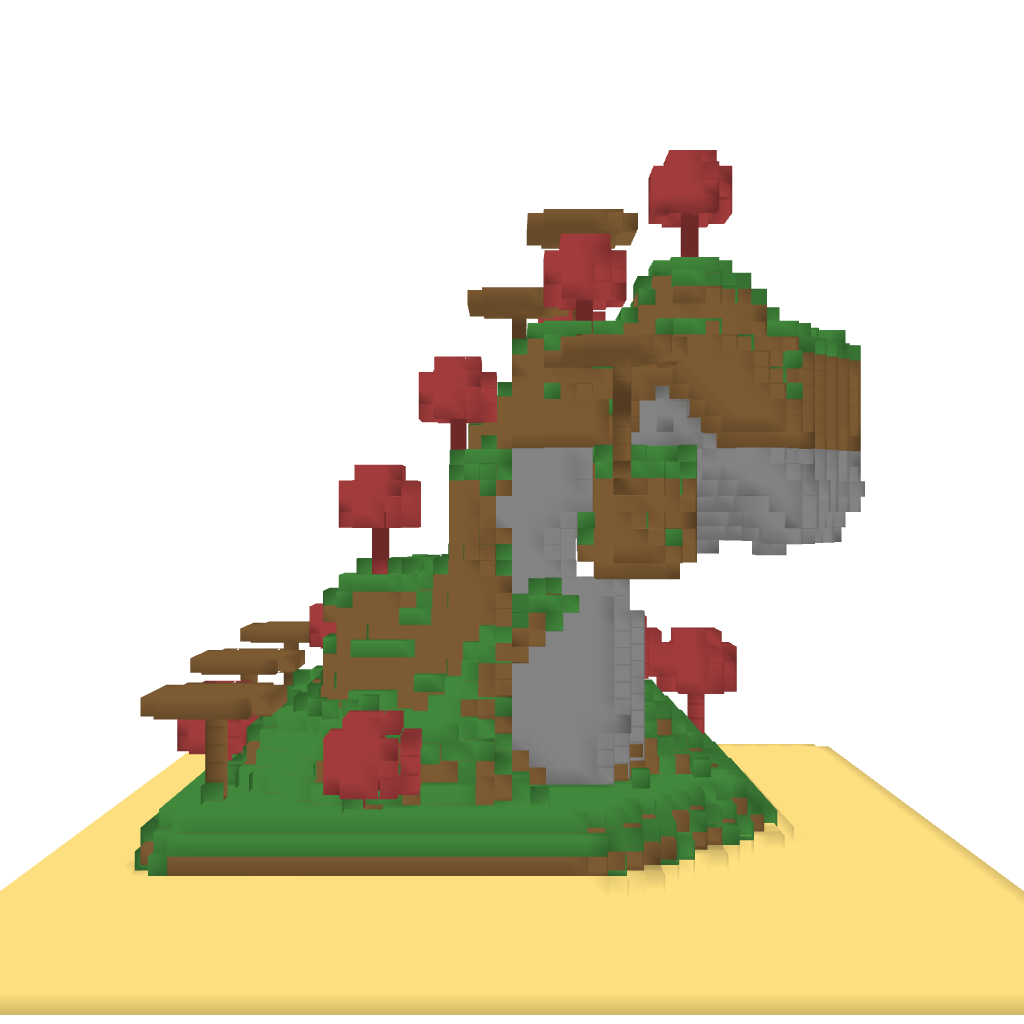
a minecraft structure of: Mushroom island good quality